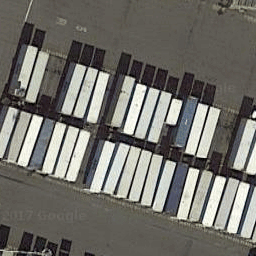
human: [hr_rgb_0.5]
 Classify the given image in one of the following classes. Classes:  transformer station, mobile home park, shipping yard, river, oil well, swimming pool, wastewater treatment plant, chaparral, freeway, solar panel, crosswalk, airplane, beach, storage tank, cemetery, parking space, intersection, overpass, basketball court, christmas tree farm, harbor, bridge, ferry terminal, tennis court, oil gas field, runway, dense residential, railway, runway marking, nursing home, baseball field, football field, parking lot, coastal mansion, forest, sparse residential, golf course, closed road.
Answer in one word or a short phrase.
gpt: shipping yard